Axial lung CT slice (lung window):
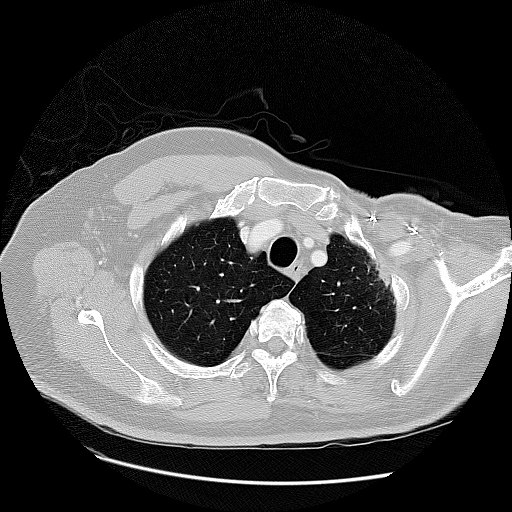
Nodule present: no